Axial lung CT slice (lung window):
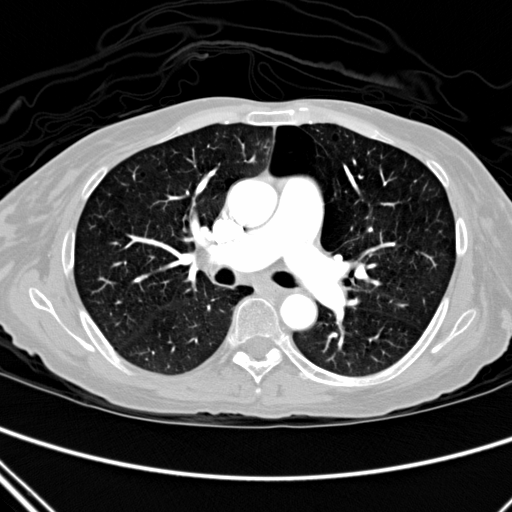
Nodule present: no